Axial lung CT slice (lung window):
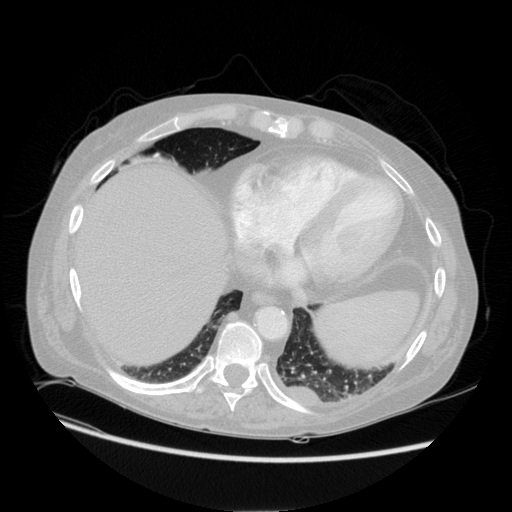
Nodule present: no